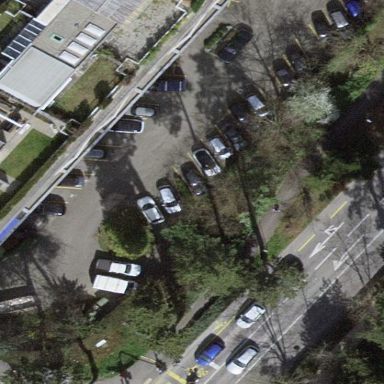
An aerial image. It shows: Parking area with surface.